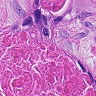
Metastatic tissue present: yes